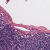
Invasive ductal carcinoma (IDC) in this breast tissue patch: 0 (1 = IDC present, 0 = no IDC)